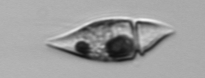
Label: Amphidinium